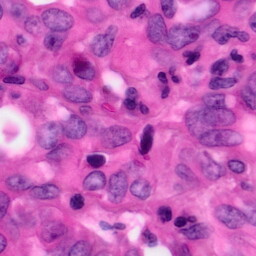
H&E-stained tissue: Pancreatic